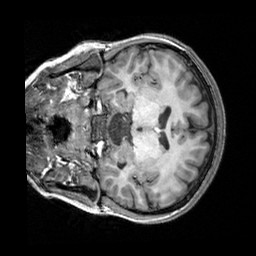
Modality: T1w
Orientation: coronal
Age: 19
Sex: female
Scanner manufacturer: siemens
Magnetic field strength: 3 T
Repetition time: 2.3 s
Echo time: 0.00303 s